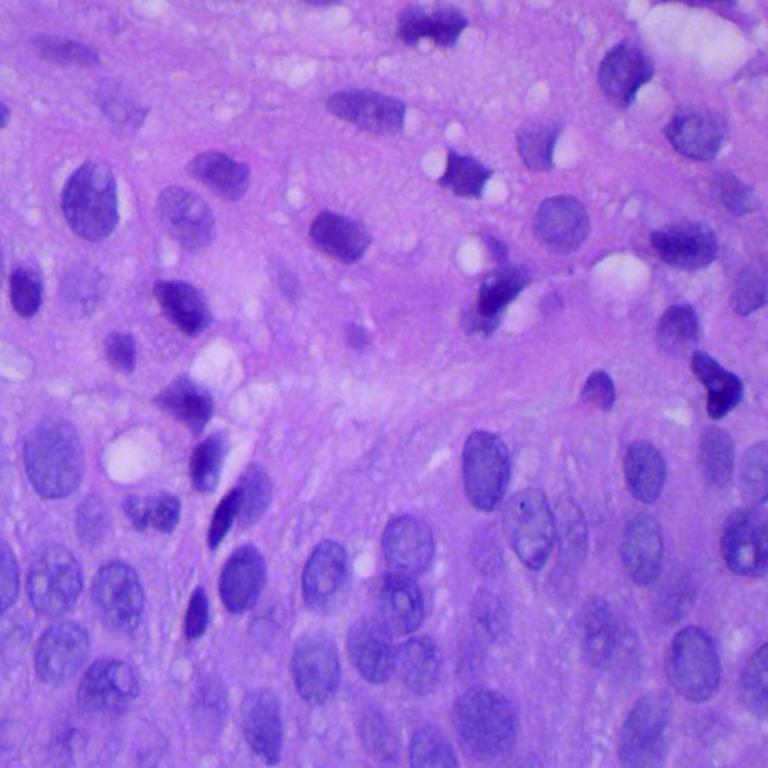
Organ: lung
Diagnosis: squamous carcinomas